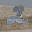
Label: 2